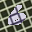
Label: 6